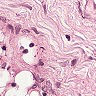
Metastatic tissue present: no